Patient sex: M
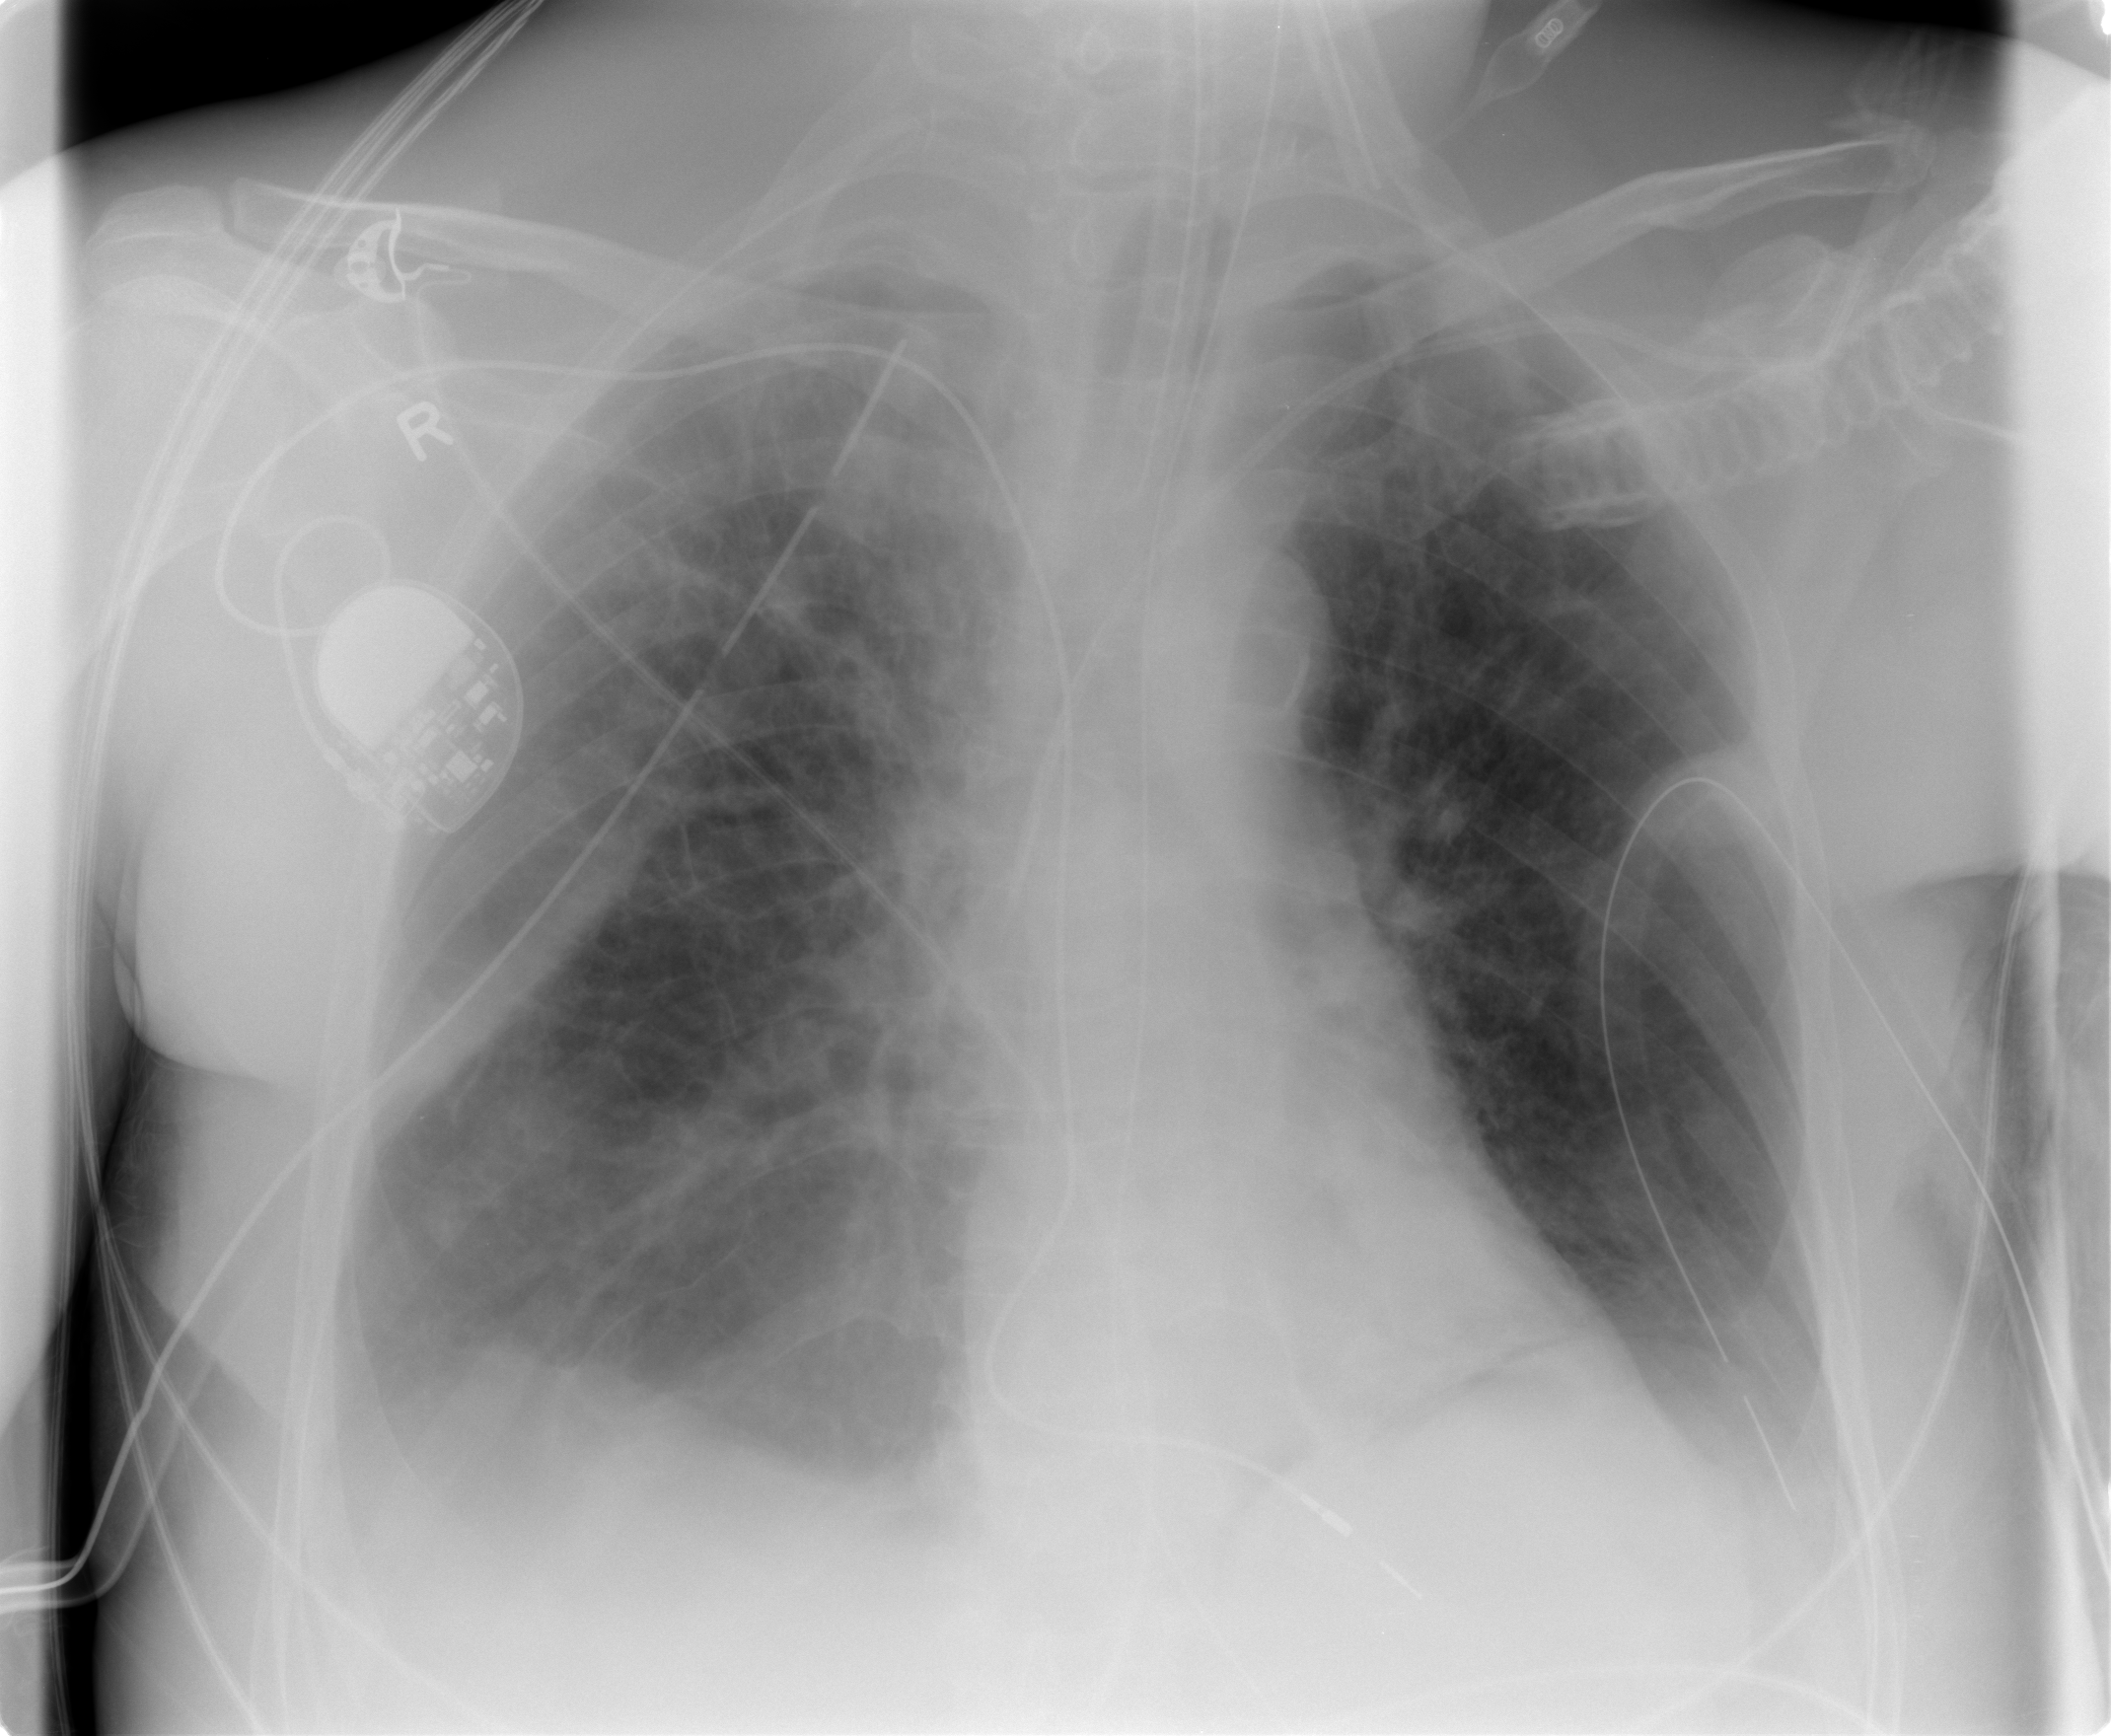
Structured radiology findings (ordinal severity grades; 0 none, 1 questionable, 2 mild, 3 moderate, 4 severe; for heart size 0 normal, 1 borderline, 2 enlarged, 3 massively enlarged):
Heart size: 0
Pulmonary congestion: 1
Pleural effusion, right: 3
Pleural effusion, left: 2
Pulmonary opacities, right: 2
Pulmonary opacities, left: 3
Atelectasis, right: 3
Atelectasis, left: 2